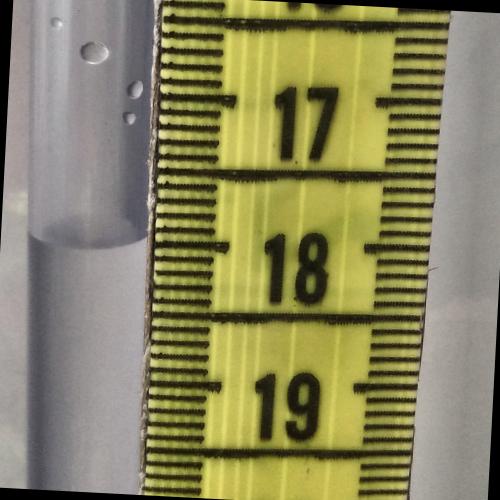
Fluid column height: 18.0 cm